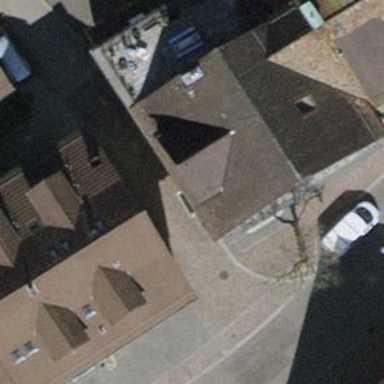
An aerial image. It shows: Gabled roof adorns the apartments building.